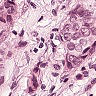
Metastatic tissue present: yes